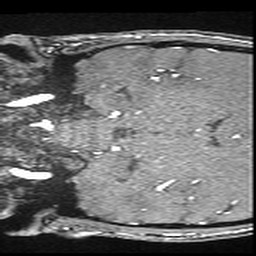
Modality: angio
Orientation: coronal
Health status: ill
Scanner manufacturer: siemens
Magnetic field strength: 3 T
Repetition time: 0.021 s
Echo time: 0.00343 s